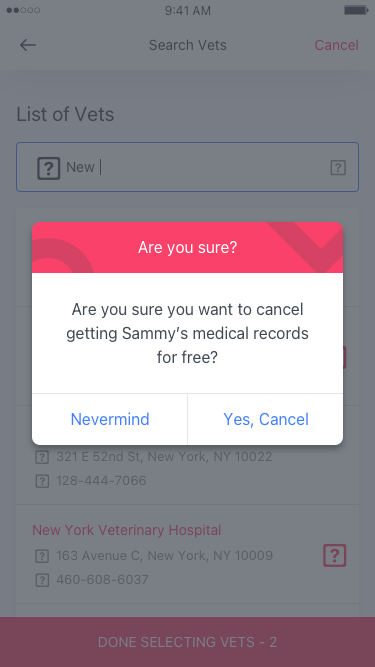
Text in this UI design:
Are you sure?
Are you sure you want to cancel getting Sammy’s medical records for free?
Yes, Cancel